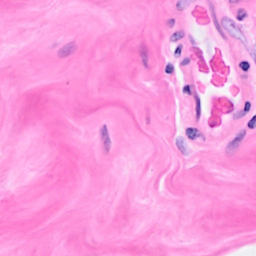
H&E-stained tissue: Breast